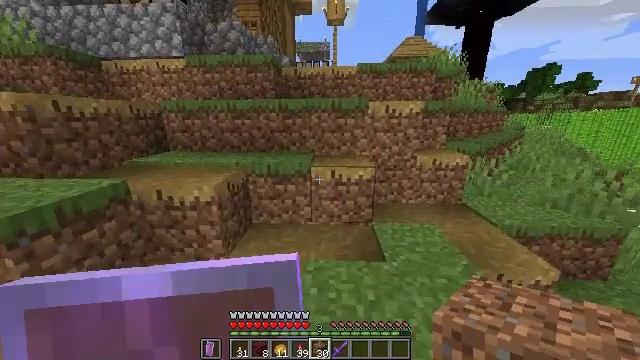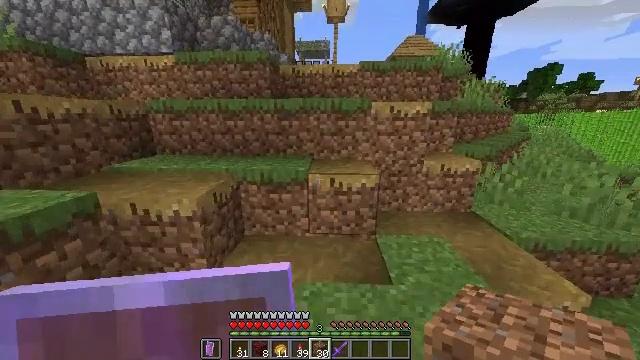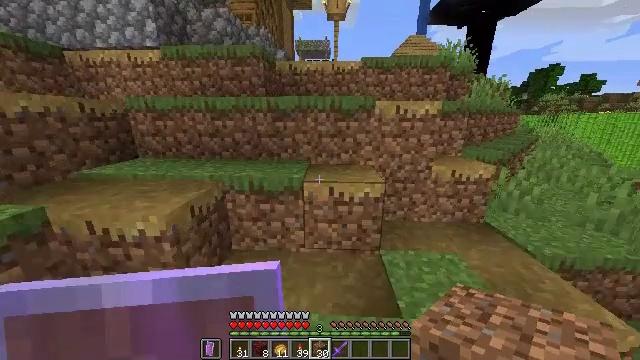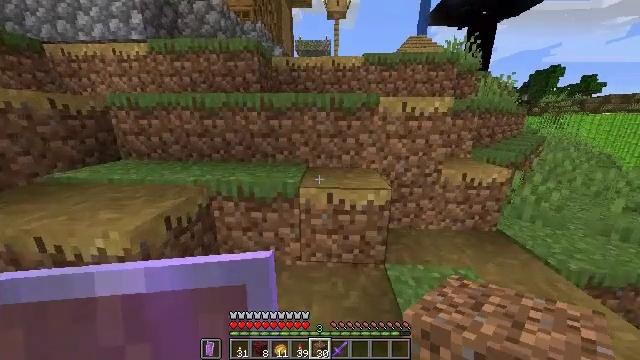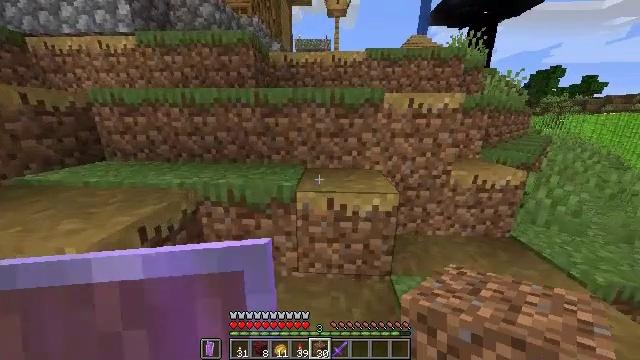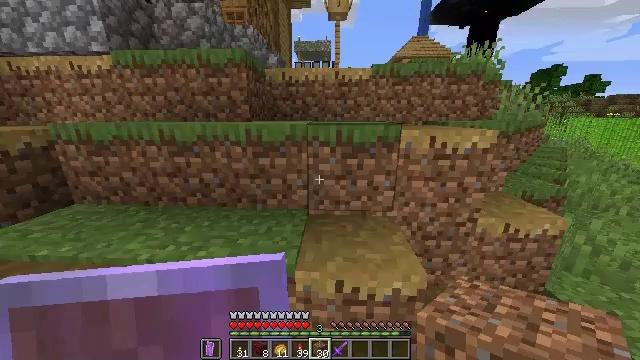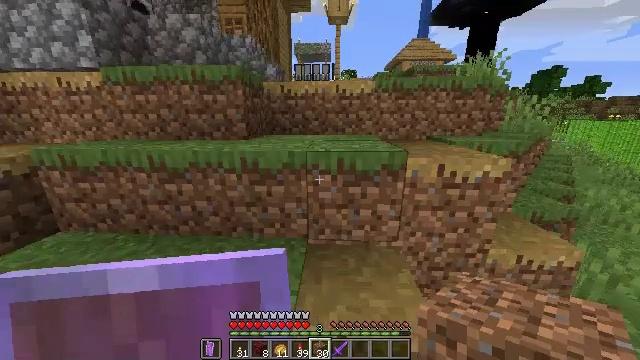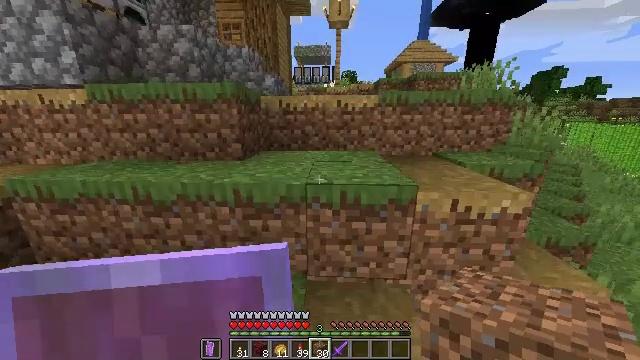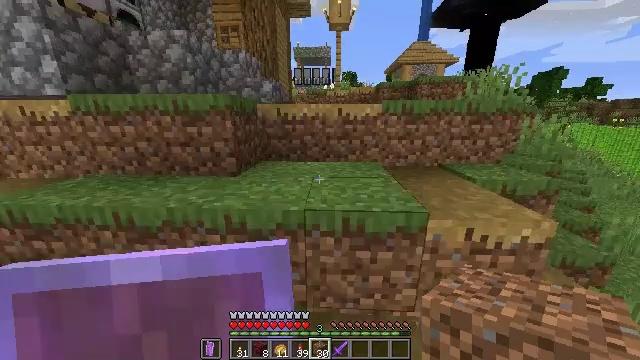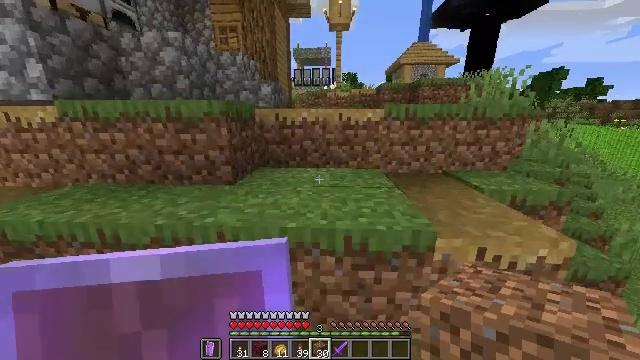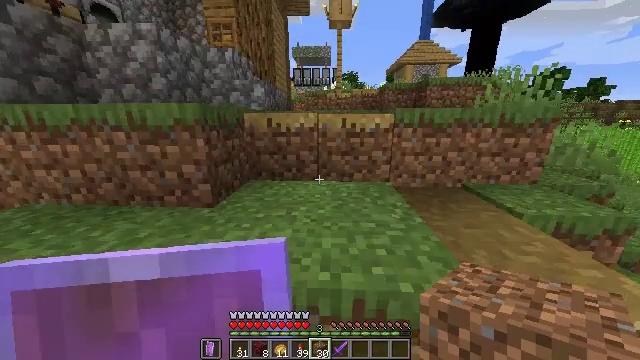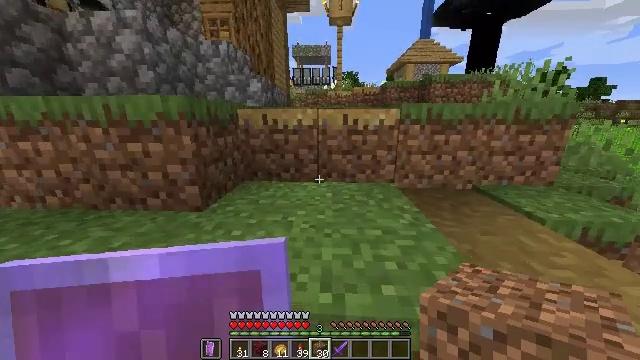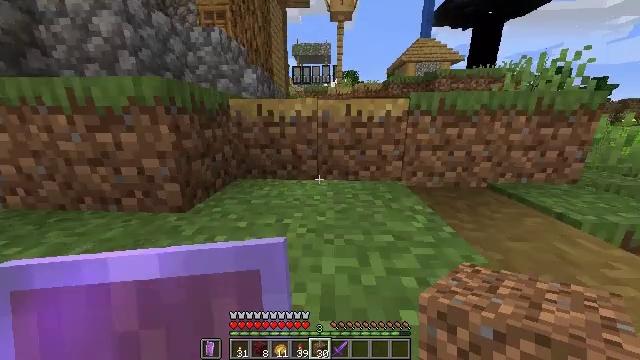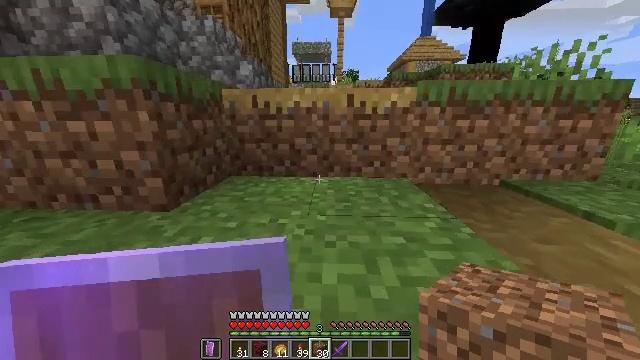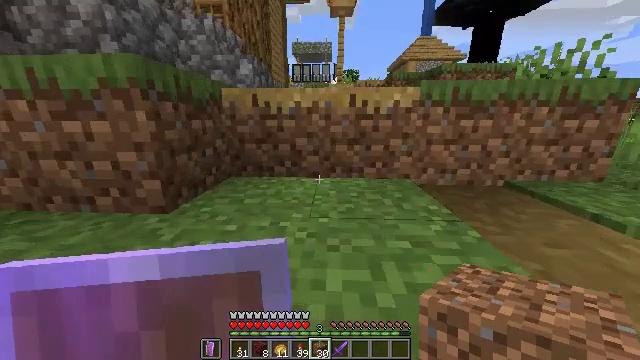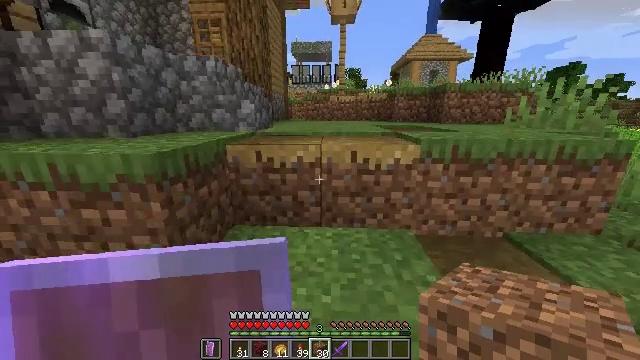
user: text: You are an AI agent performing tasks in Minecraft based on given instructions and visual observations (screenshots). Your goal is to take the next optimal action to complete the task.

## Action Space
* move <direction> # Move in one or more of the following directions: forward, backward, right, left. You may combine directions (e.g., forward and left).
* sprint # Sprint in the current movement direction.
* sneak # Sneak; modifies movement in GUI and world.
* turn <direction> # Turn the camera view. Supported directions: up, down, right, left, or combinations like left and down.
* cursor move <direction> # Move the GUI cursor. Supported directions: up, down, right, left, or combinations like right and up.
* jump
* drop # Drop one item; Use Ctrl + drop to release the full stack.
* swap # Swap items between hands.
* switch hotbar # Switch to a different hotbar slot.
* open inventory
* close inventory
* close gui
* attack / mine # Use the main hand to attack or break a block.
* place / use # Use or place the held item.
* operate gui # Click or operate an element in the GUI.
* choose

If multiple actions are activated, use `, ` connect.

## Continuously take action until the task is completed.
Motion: motion action
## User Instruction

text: Break the white banner to remove it.
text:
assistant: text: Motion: move forward
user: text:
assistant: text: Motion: move forward
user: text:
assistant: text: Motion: move forward
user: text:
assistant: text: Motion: move forward
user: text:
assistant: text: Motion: move forward, jump
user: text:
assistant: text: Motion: move forward, jump
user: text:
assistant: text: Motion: move forward, jump
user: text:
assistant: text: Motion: move forward, jump
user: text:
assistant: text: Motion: move forward, jump
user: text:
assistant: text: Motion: move forward, jump
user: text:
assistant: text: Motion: move forward
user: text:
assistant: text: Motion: move forward
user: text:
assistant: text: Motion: move forward, jump
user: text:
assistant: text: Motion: move forward, jump
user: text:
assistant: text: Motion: move forward, jump
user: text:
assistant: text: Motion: move forward, jump
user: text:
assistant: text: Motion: move forward, jump
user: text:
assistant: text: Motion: move forward
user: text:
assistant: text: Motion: move forward
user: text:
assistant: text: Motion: move forward
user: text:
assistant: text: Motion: move forward
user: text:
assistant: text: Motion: move forward
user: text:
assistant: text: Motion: move forward
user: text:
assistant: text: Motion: move forward
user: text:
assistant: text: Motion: move forward
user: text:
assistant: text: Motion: move forward
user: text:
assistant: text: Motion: move forward
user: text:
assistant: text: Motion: move forward, jump
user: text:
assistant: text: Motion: move forward, jump
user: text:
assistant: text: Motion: move forward, jump